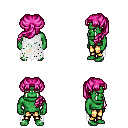
a pixel art fantasy rpg character, male body template, orc, green skin, white tattered cape, gold greaves, pink princess hairstyle, four views (front, back, left, right), 2x2 character sprite sheet, small pixel art, hard edges, no anti-aliasing